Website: apple
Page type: address-validator
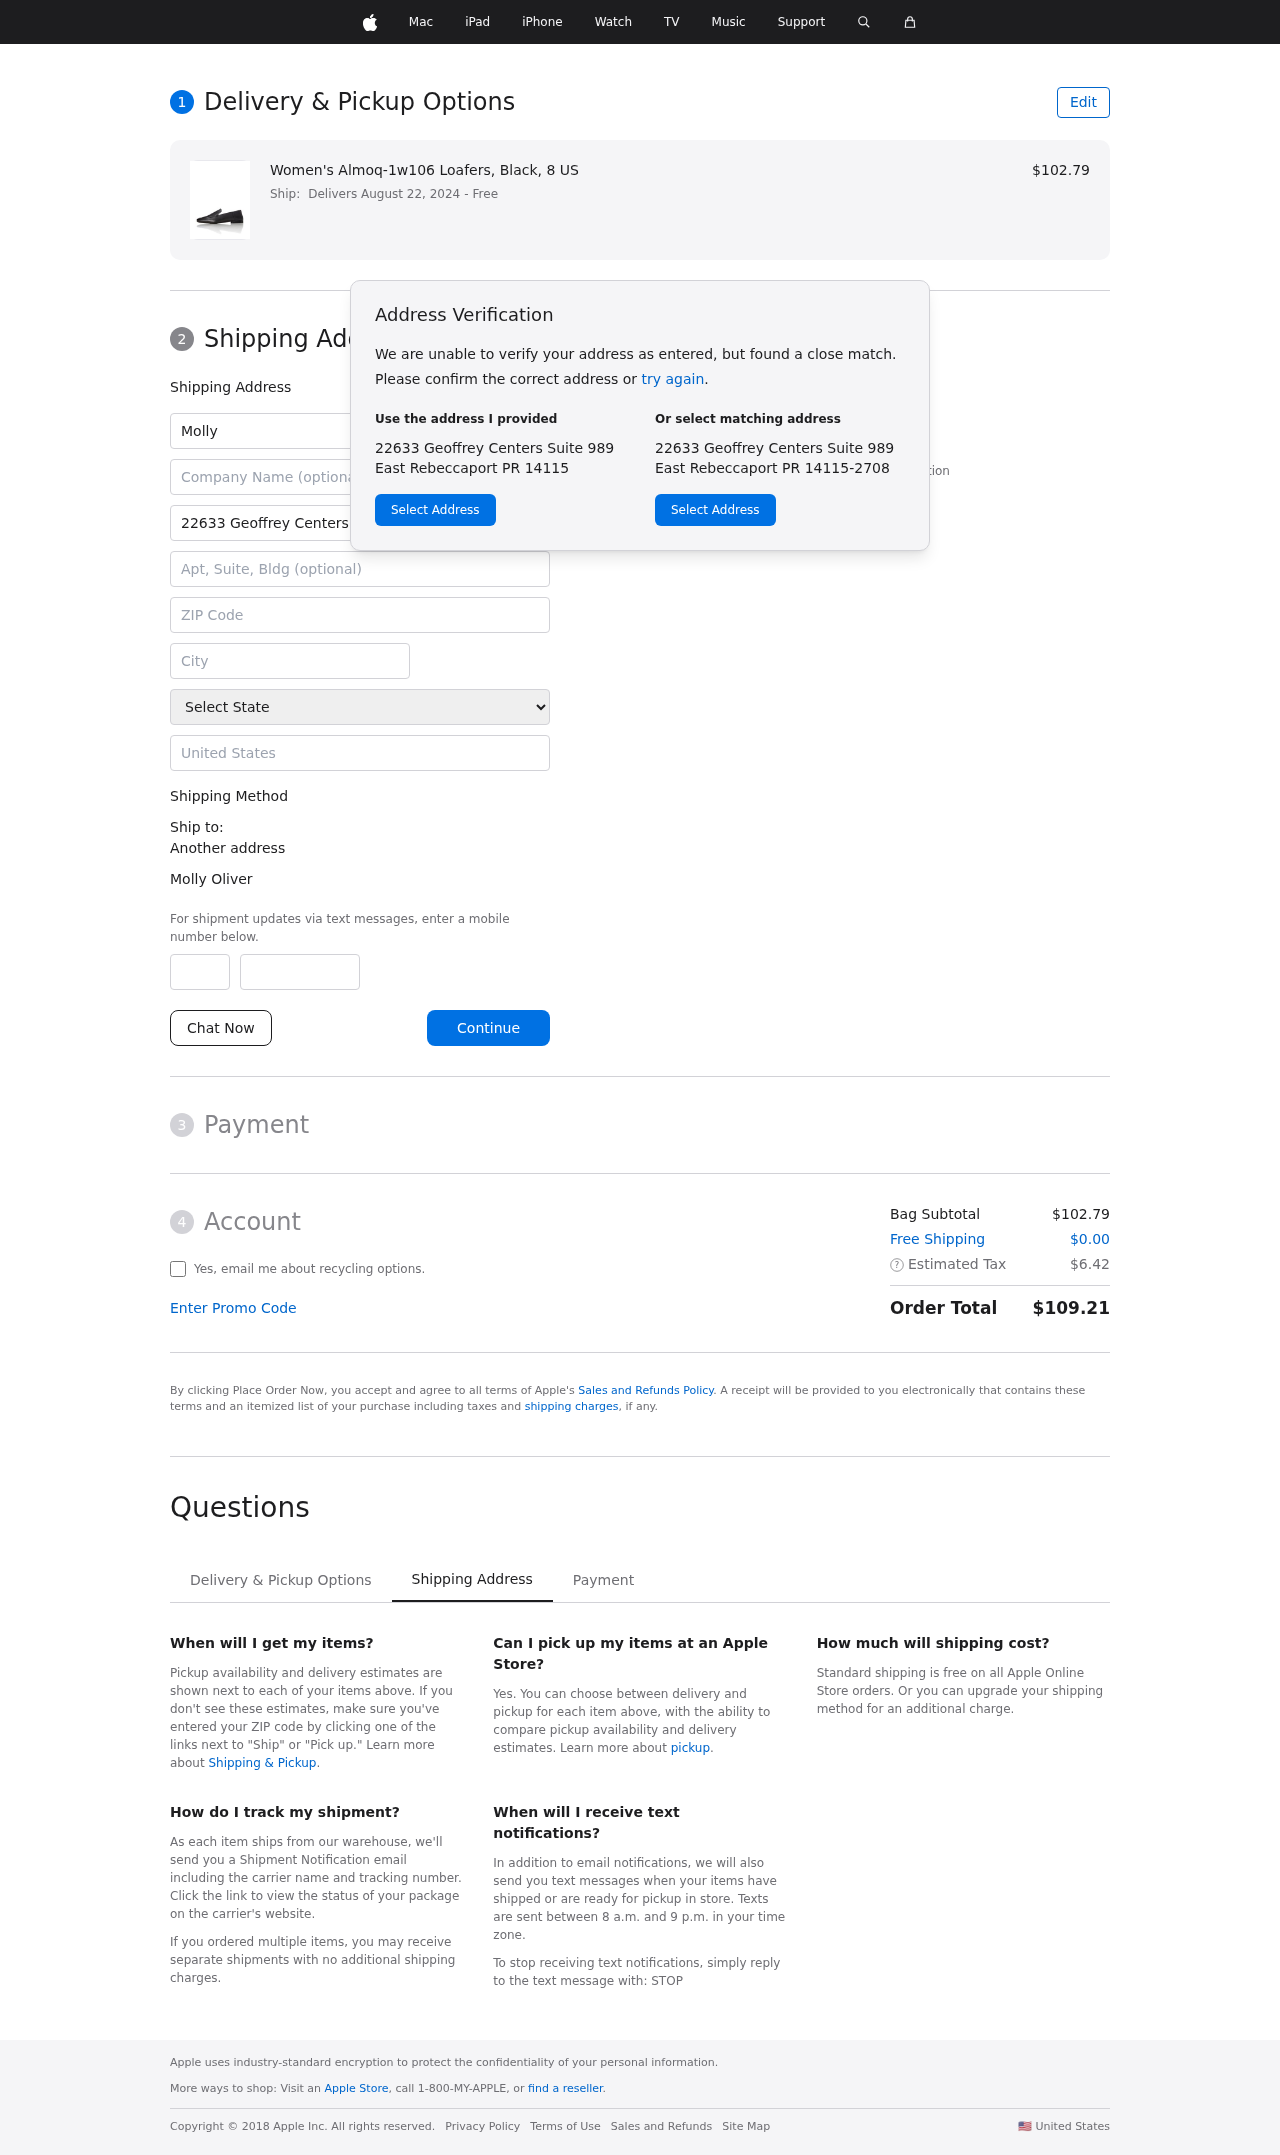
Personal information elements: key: PII_CITY
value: East Rebeccaport
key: PII_COUNTRY
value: United States
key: PII_FIRSTNAME
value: Molly
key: PII_FULLNAME
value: Molly Oliver
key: PII_LASTNAME
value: Oliver
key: PII_PHONE_AREA
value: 947
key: PII_PHONE_SUFFIX
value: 0227
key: PII_POSTCODE
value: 14115
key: PII_STATE
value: PR
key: PII_STREET
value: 22633 Geoffrey Centers Suite 989
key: PII_CITY_STATE_ZIP
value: East Rebeccaport PR 14115
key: PII_STATE_ABBR
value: PR
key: PII_POSTCODE_FULL
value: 14115
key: PII_POSTCODE_NUMERIC
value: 14115
Product elements: key: PRODUCT1_NAME
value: Women's Almoq-1w106 Loafers, Black, 8 US
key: PRODUCT1_PRICE
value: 102.79
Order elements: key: ORDER_DELIVERY_DATE
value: Delivers August 22, 2024
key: ORDER_SUBTOTAL
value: $102.79
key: ORDER_SHIPPING_COST
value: $0.00
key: ORDER_TAX
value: $6.42
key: ORDER_TOTAL
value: $109.21